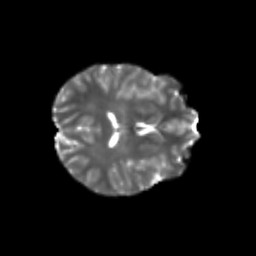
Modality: T2w
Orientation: axial
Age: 24
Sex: female
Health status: healthy
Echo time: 0.074 s